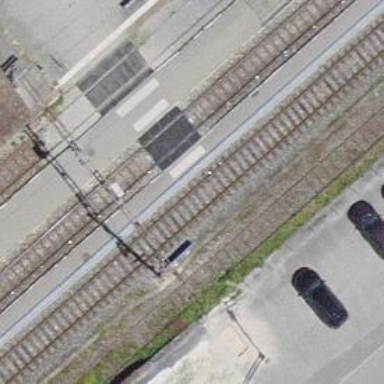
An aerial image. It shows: Crossing for the railway.